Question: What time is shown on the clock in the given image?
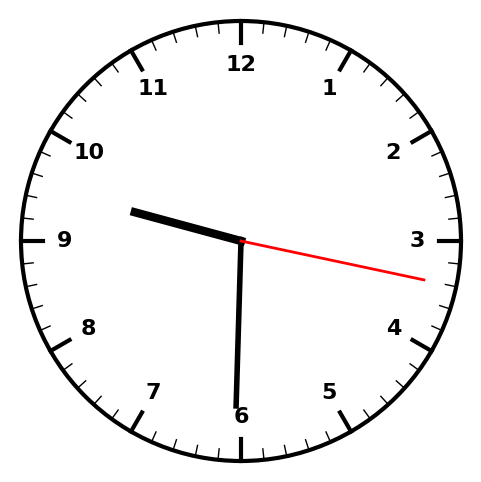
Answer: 09:30:17